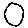
Label: circle